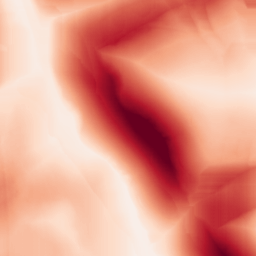
Category: morphological
Decomposition family: morphological_square
Decomposition parameters: operation: gradient
size: 50
Upsampling method: sinc_hamming
Upsampling parameters: scale: 2
kernel_size: 8
Upsampling scale: 2